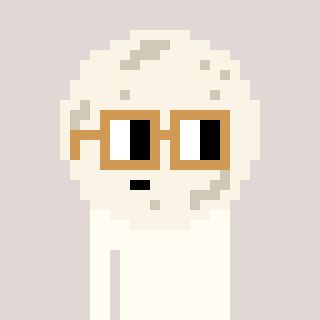
a pixel art character with square brown glasses, a moon-shaped head and a blue-colored body on a warm background